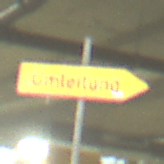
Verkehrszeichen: UmleitungswegweiserRechtsweisend
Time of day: NotSpecified
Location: Indoor (Special)
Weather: NotSpecified
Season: NotSpecified
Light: Artificial